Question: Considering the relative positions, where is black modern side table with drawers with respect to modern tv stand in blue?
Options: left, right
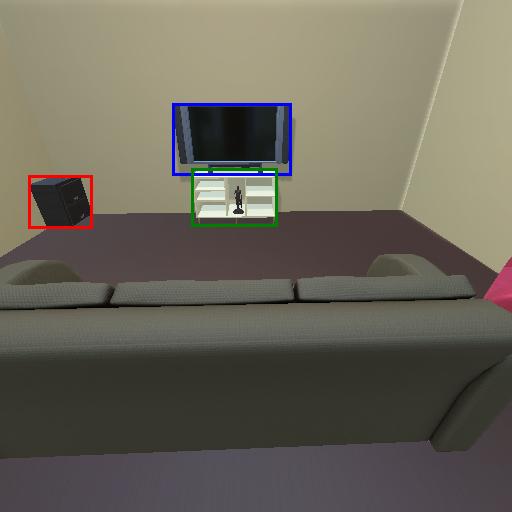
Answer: left